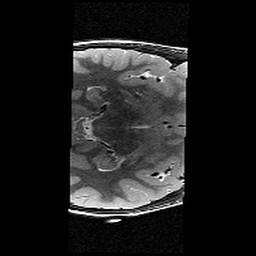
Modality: T2w
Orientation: axial
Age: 11
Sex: female
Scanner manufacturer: siemens
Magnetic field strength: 3 T
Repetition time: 9.23 s
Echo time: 0.067 s